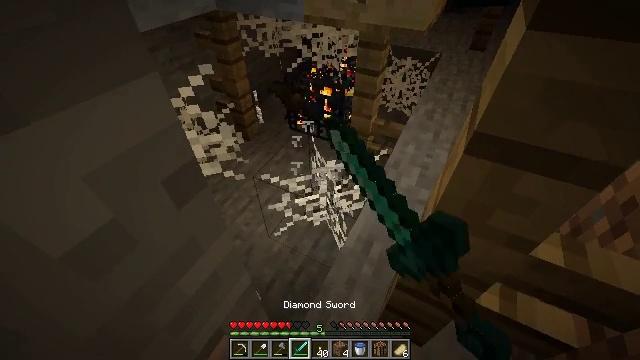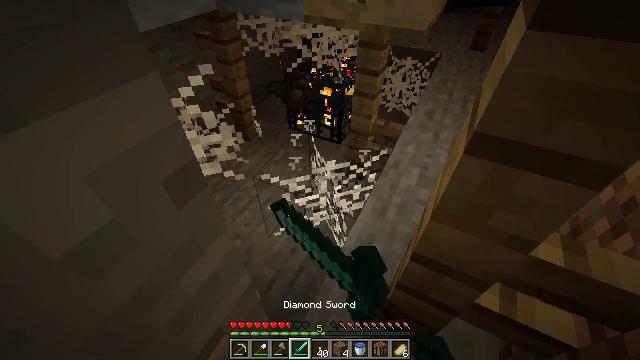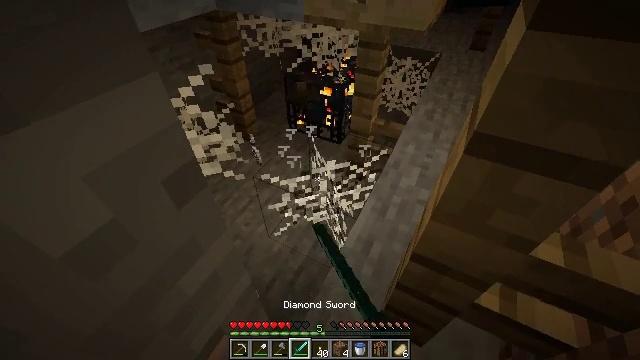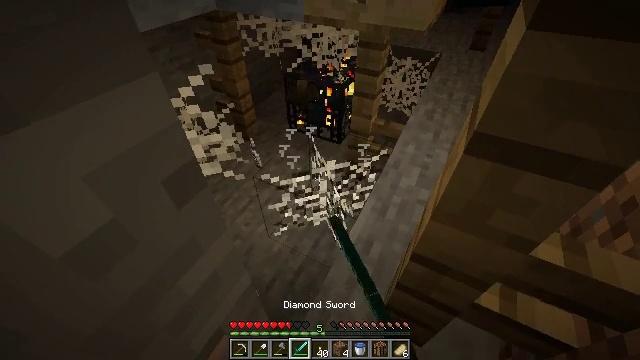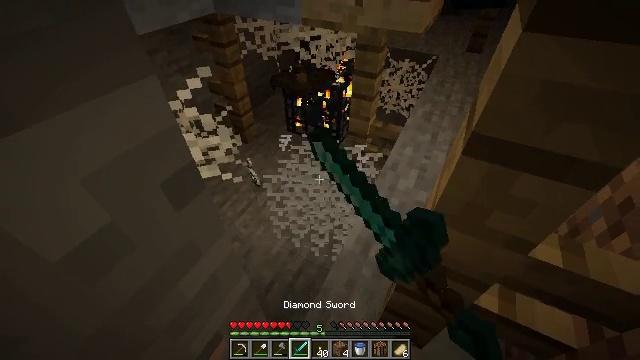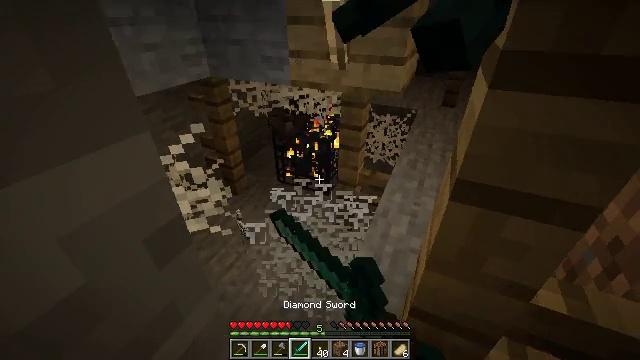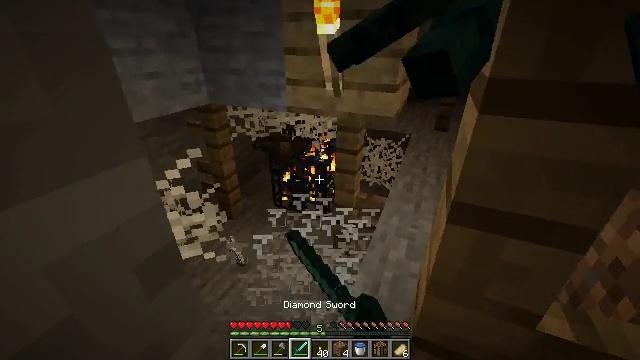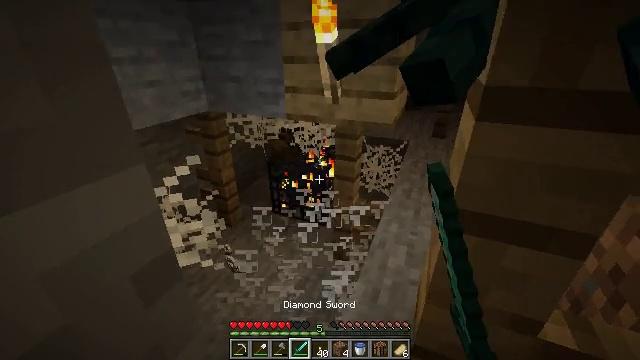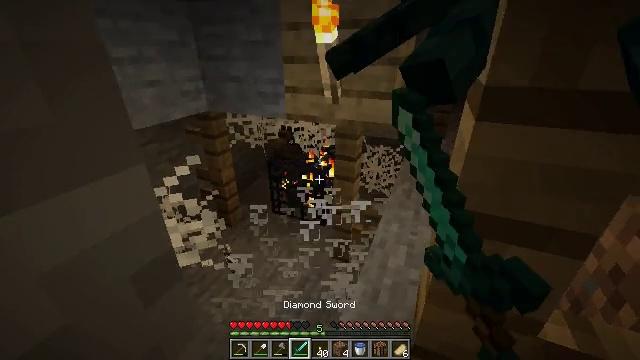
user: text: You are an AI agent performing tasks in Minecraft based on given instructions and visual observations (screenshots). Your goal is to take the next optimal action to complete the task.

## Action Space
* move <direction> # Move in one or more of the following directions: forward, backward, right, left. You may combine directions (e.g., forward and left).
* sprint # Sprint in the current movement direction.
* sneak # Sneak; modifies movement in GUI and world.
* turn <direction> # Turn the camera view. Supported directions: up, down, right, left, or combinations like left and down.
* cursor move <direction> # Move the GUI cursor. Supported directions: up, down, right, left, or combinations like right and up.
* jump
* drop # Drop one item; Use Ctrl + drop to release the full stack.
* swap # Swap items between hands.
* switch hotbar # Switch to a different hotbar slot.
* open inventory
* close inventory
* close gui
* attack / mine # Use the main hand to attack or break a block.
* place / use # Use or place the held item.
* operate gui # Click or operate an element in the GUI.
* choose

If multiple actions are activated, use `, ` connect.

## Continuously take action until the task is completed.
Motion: motion action
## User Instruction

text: Gather cobweb from abandoned mineshafts.
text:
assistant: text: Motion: attack / mine
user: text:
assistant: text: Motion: attack / mine
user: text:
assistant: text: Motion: attack / mine
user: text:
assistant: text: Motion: attack / mine
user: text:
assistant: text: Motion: turn right and up, attack / mine
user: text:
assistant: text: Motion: turn up, attack / mine
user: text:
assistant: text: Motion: turn up, attack / mine
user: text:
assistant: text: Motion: attack / mine
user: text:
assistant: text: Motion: attack / mine